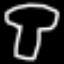
Label: mushroom